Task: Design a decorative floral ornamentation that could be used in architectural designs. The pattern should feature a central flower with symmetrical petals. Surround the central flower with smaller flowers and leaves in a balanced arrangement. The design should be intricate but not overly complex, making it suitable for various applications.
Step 659:
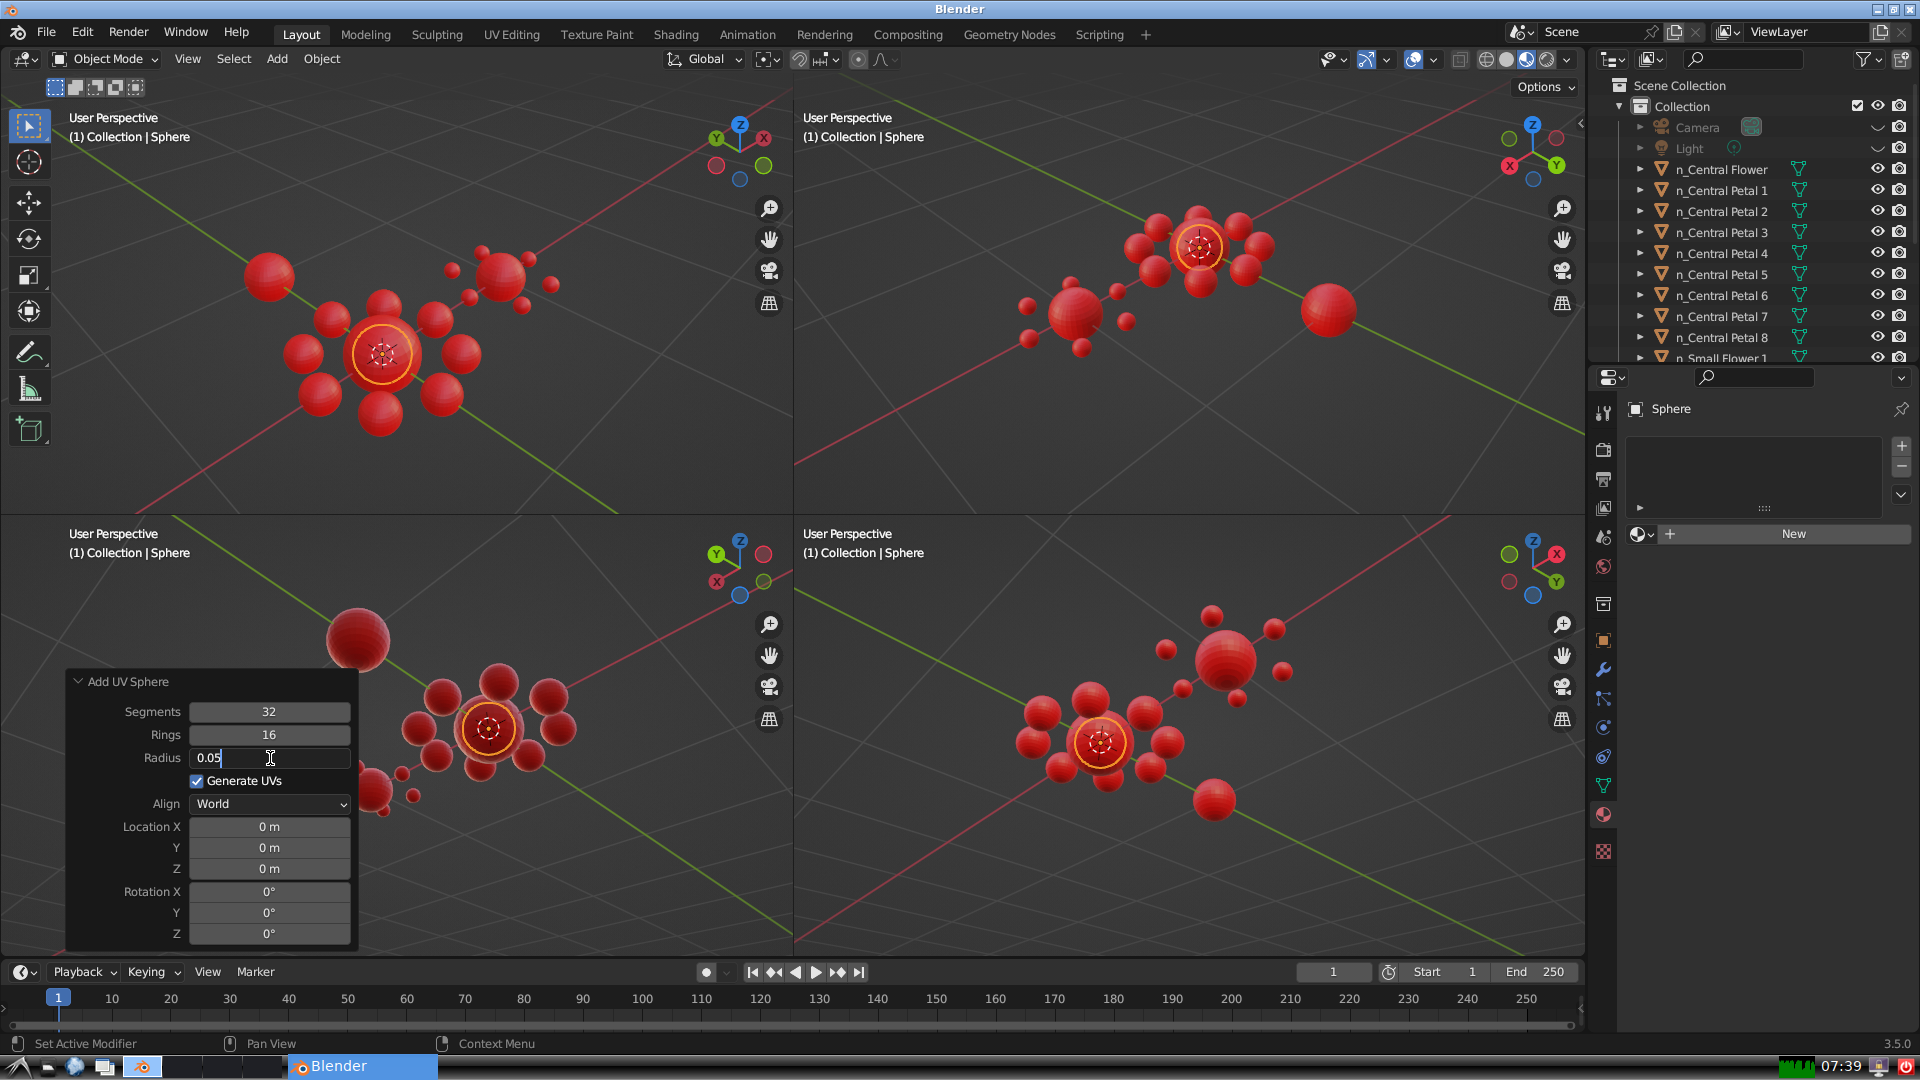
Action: {"key_press": ['Return']}